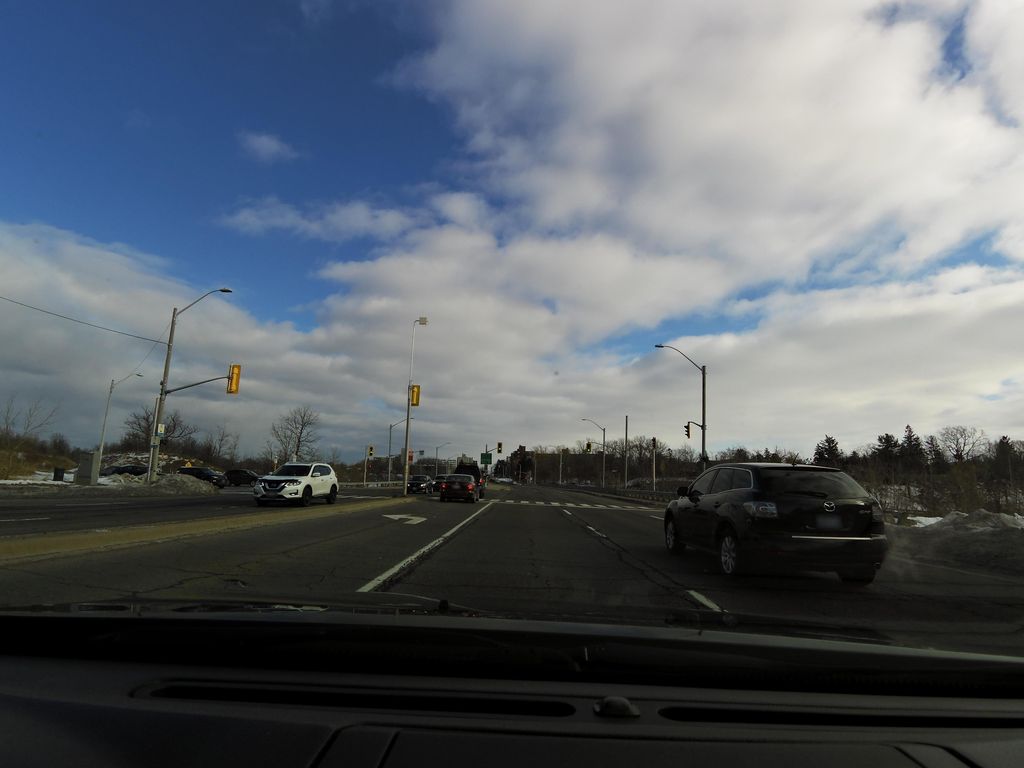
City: hamilton